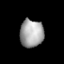
Tissue: lung
Cell type: Endothelial cells
Senescence score: 0.5689
Nuclear area (px): 643
Mean DAPI intensity: 163.936